Interaction volume radius: 5 \u00c5
Interaction volume height: 40 \u00c5
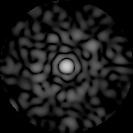
Disorder parameter: 0.8607